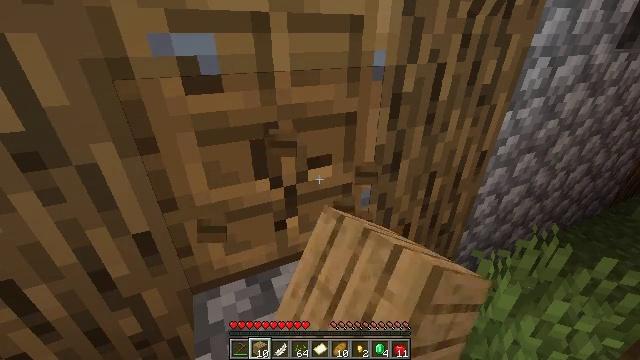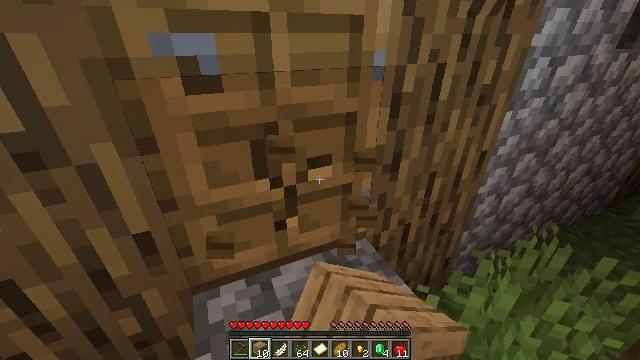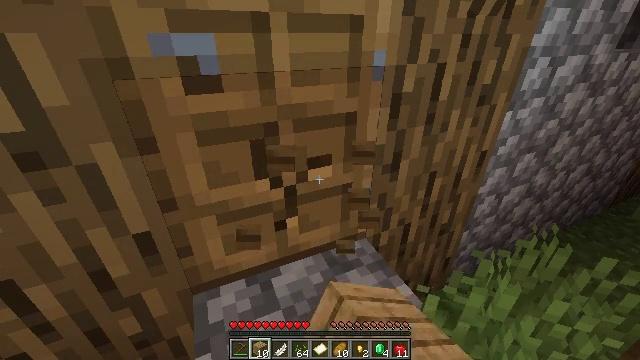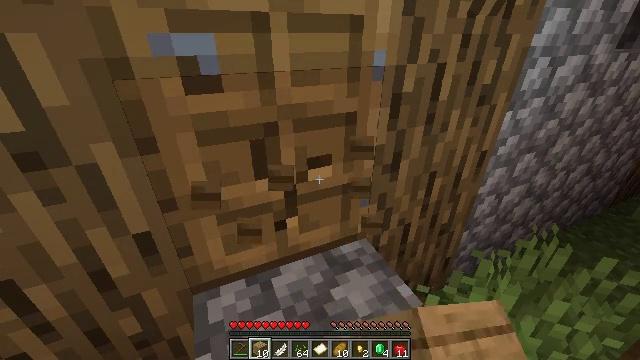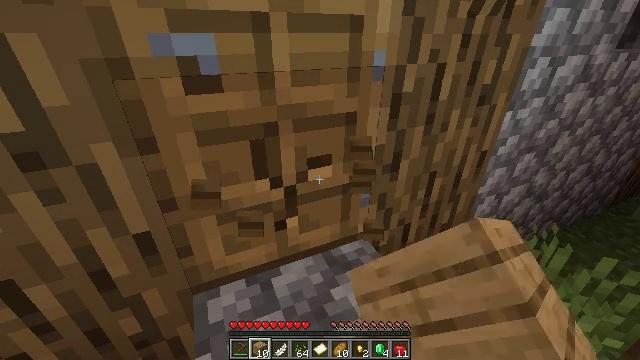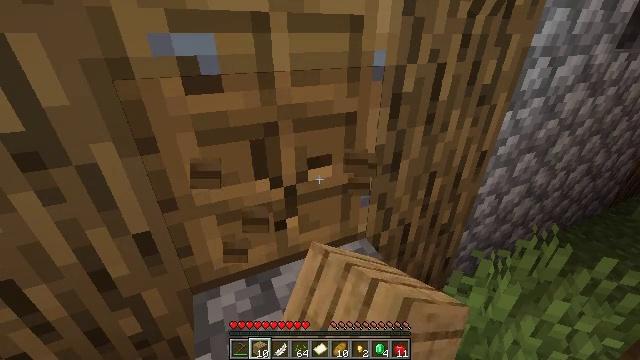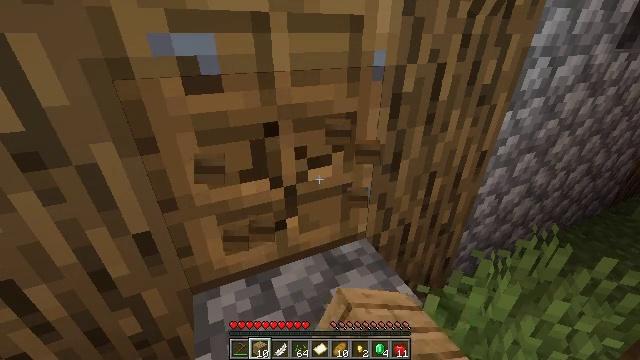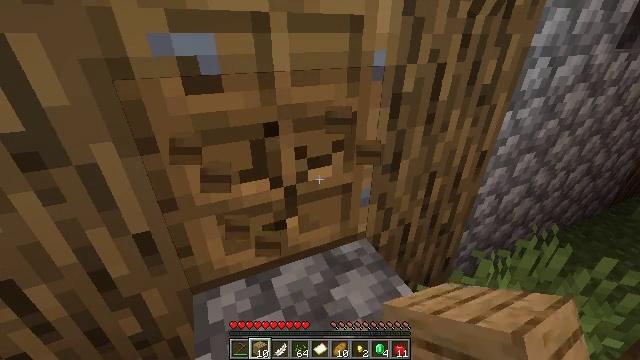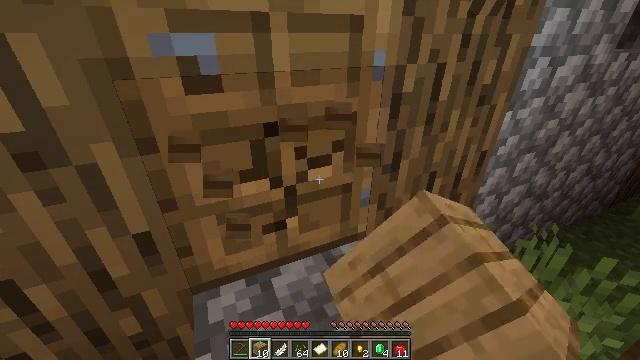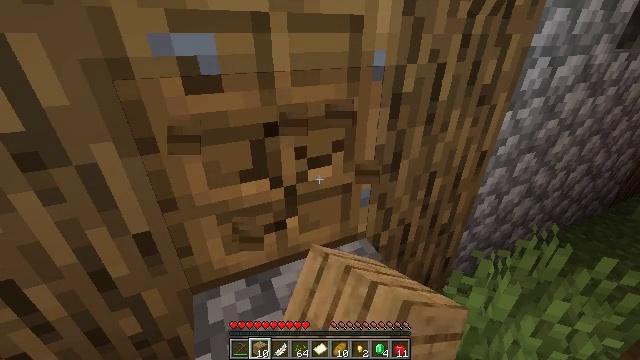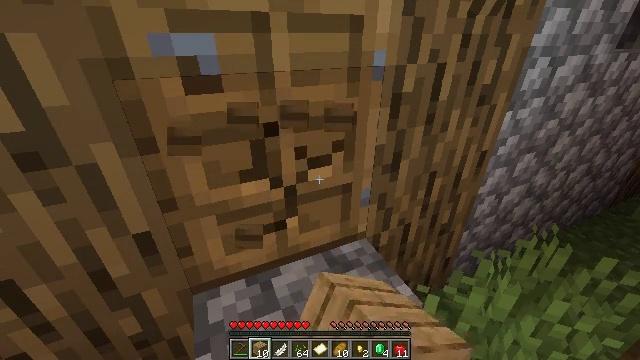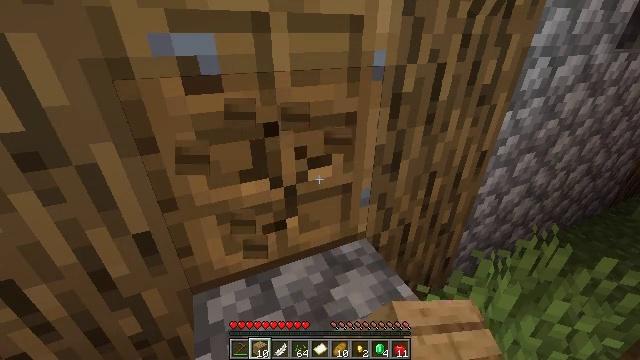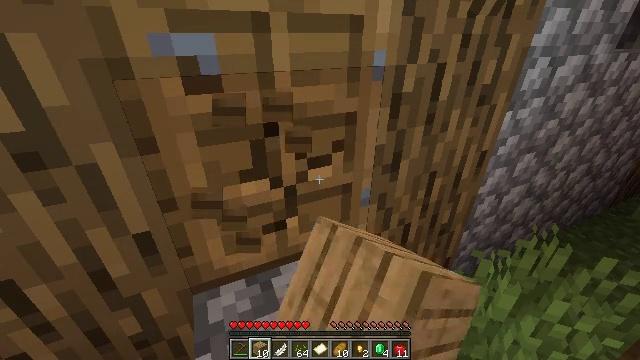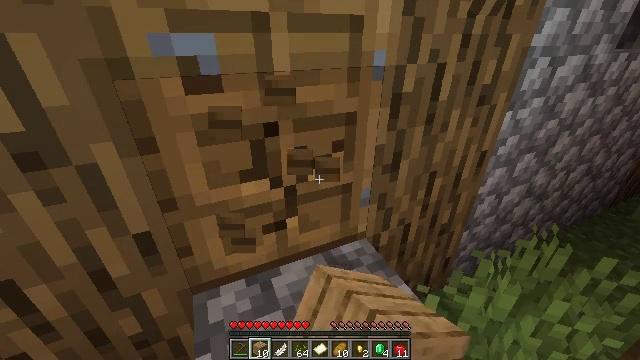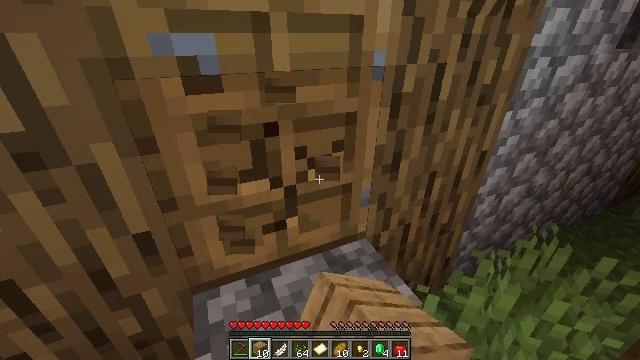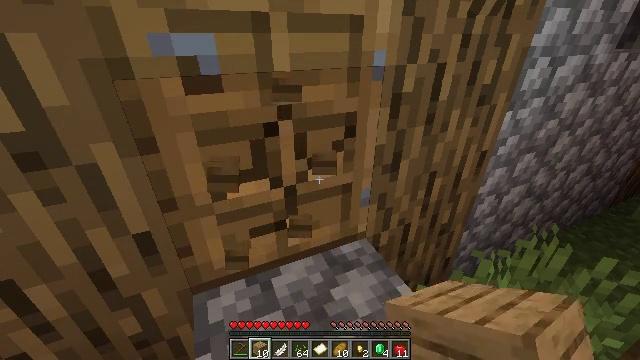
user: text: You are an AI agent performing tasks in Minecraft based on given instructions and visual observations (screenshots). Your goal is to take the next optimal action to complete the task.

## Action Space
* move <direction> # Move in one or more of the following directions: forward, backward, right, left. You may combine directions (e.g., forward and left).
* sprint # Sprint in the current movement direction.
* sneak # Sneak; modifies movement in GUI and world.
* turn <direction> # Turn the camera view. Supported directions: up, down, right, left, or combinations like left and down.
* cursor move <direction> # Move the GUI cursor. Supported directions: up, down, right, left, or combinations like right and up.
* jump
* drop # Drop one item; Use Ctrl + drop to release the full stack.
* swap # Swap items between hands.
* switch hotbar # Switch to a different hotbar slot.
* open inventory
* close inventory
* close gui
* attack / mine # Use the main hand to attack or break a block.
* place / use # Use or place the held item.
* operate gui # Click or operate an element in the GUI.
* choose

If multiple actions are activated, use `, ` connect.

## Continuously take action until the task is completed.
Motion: motion action
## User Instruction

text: Remove the oak door from its frame.
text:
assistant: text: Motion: attack / mine
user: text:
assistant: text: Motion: attack / mine
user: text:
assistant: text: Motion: attack / mine
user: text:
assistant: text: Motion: attack / mine
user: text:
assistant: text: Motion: attack / mine
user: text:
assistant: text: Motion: attack / mine
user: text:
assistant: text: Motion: attack / mine
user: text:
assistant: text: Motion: attack / mine
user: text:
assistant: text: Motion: attack / mine
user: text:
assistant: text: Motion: attack / mine
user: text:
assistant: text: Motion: attack / mine
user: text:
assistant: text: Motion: attack / mine
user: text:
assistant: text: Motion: attack / mine
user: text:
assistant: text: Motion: attack / mine
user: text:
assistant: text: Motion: attack / mine
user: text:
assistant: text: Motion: attack / mine
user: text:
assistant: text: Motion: attack / mine
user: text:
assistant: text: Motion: attack / mine
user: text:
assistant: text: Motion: attack / mine
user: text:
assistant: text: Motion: attack / mine
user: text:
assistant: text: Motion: attack / mine
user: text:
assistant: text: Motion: attack / mine
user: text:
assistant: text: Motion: attack / mine
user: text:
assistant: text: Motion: attack / mine
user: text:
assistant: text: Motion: attack / mine
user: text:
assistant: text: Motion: attack / mine
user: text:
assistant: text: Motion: attack / mine
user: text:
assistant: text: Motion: attack / mine
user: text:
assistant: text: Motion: attack / mine
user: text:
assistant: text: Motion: attack / mine